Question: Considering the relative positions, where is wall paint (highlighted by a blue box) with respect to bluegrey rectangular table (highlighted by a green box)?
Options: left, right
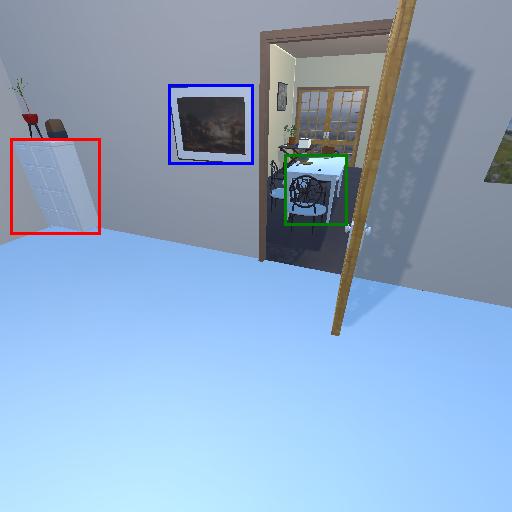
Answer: left